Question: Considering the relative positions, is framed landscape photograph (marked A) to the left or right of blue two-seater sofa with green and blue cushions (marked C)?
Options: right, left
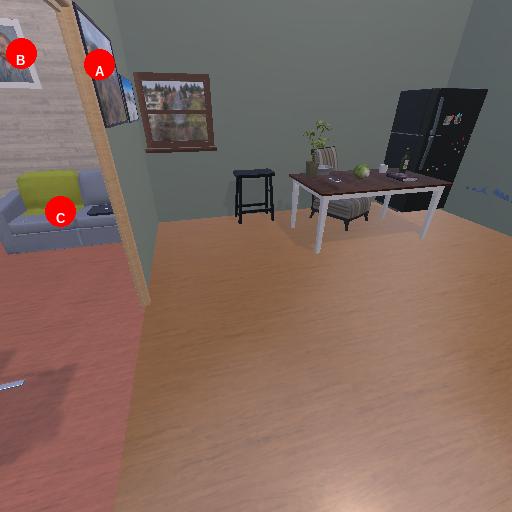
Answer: right